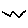
Label: zigzag